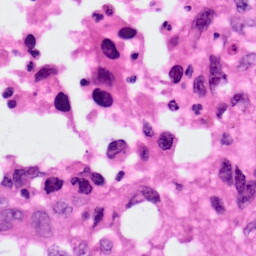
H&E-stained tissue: Lung